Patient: sex M, age 57
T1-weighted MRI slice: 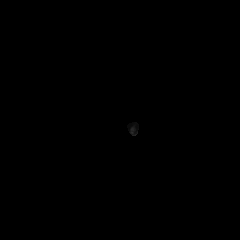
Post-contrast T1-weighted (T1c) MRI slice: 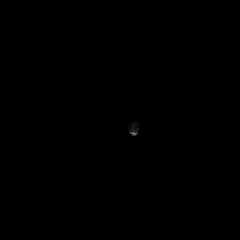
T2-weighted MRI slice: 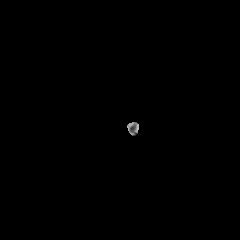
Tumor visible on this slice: no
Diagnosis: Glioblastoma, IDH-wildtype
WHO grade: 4